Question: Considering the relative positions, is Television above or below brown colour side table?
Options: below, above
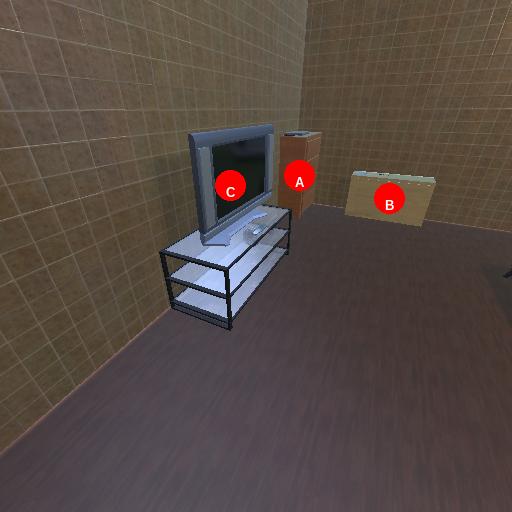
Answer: below